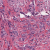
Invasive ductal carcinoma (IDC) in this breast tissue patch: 1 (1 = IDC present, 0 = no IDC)